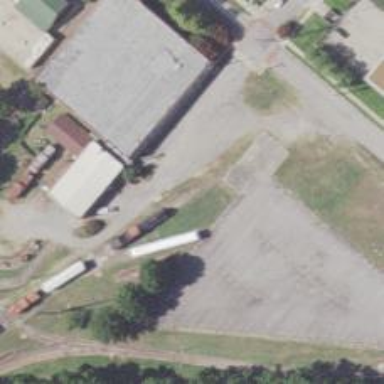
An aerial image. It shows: Rail spur service.